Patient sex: F
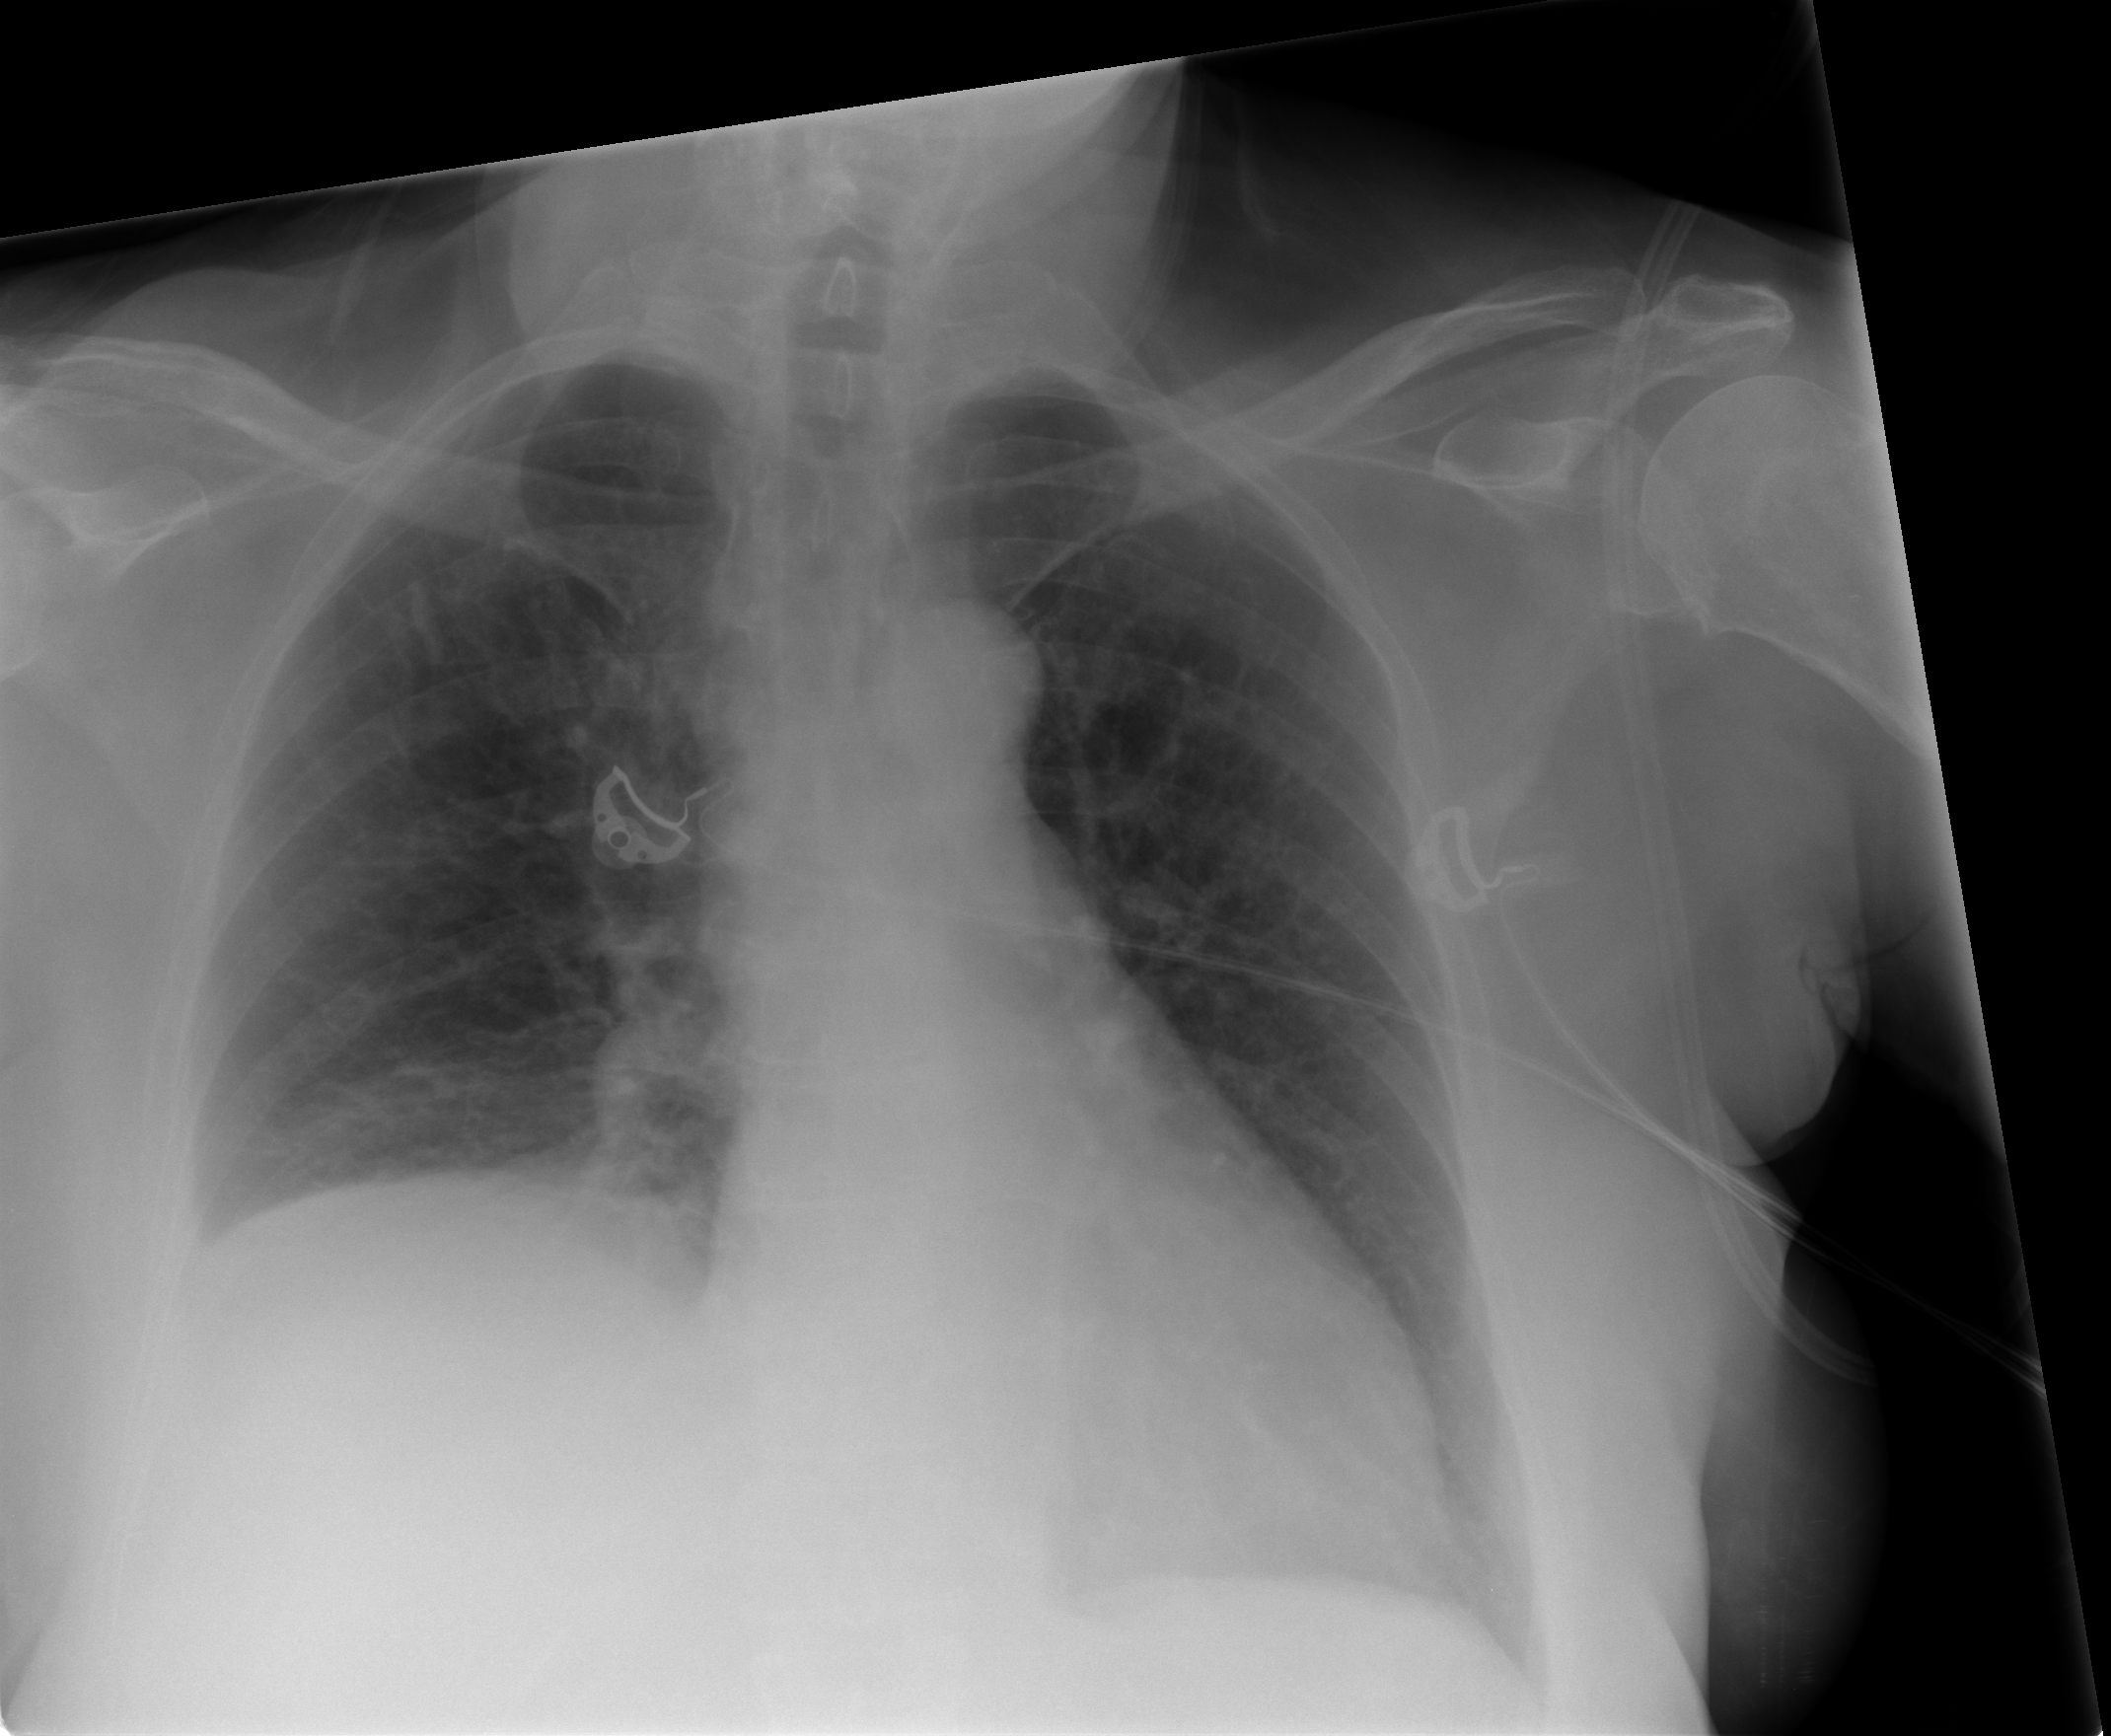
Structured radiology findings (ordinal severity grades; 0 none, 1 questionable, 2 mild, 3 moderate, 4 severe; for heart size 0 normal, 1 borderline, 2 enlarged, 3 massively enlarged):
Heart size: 2
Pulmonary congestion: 2
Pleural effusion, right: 1
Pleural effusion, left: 1
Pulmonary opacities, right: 0
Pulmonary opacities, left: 0
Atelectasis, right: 2
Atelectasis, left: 2